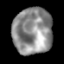
Tissue: lung
Cell type: T cells
Senescence score: 0.2156
Nuclear area (px): 1797
Mean DAPI intensity: 141.28